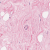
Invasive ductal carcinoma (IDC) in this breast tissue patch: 0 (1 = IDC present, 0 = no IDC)